Interaction volume radius: 10 \u00c5
Interaction volume height: 25 \u00c5
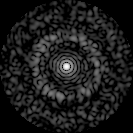
Disorder parameter: 0.8403